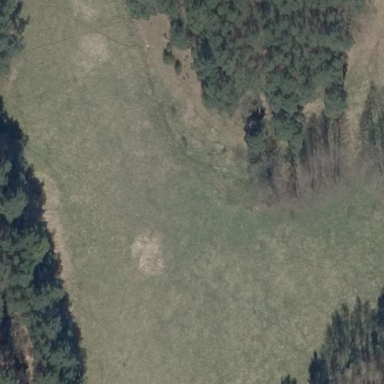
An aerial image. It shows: Open area covered with grass.